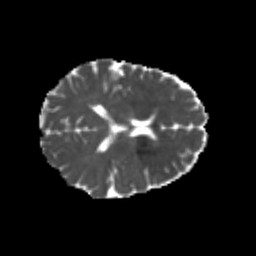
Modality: MD
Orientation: axial
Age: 21
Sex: female
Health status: healthy
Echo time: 0.074 s